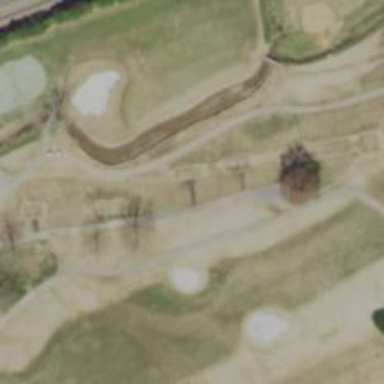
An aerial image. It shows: Serene golf path.